Question: I've already implemented a change to the size of the nonclient area but encountered a problem.

> Bug : Whenever I maximize the window and restore it again, its width
and height will increase.
This is my code:
'''
private void WmNcCalcSize(ref Message m)
{
if (m.WParam != IntPtr.Zero)
{
Win32.NCCALCSIZE_PARAMS rcsize = (Win32.NCCALCSIZE_PARAMS)Marshal.PtrToStructure(m.LParam, typeof(Win32.NCCALCSIZE_PARAMS));
AdjustClientRect(ref rcsize.rcNewWindow);
Marshal.StructureToPtr(rcsize, m.LParam, false);
}
else
{
Win32.RECT rcsize = (Win32.RECT)Marshal.PtrToStructure(m.LParam, typeof(Win32.RECT));
AdjustClientRect(ref rcsize);
Marshal.StructureToPtr(rcsize, m.LParam, false);
}
m.Result = (IntPtr)1;
}
private void AdjustClientRect(ref Win32.RECT rcClient)
{
if (this.WindowState == FormWindowState.Maximized)
{
rcClient.top += this.CaptionHeight + Math.Abs(this.Top) - 1;
rcClient.left = 0;
rcClient.right = Screen.PrimaryScreen.Bounds.Right;
rcClient.bottom -= 1;
}
else
{
rcClient.top += this.CaptionHeight;
rcClient.left += 1;
rcClient.right -= 1;
rcClient.bottom -= 1;
}
}
'''
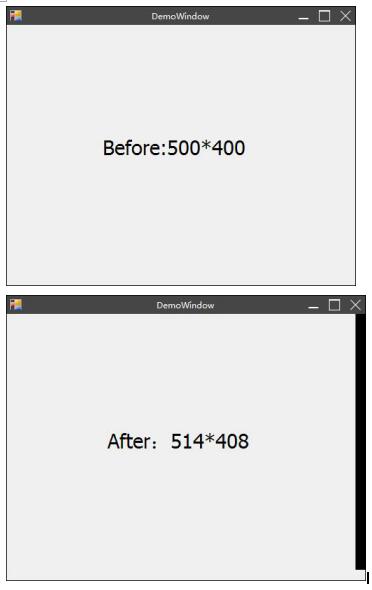
Answer: I eventually tried to intercept the WM_WINDOWPOSCHANGED message to control it:
'''
private void WmWindowPosChanged(ref Message m)
{
base.WndProc(ref m);
curWindowState = this.WindowState;
if (curWindowState == FormWindowState.Maximized || curWindowState == FormWindowState.Minimized
&& preWindowState == FormWindowState.Normal)
{
restoreRectangle = this.RestoreBounds;
}
if (curWindowState == FormWindowState.Normal
&& preWindowState == FormWindowState.Maximized || curWindowState == FormWindowState.Minimized)
{
if (restoreRectangle != Rectangle.Empty)
this.Size = restoreRectangle.Size;
restoreRectangle = Rectangle.Empty;
}
preWindowState = curWindowState;
}
'''